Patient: sex M, age 80
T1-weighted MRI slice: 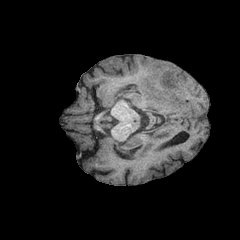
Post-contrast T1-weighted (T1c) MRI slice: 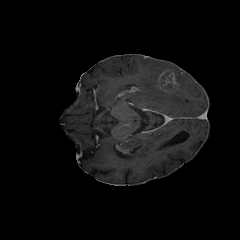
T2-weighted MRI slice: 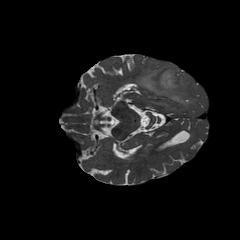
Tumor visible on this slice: yes
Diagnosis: Glioblastoma, IDH-wildtype
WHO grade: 4